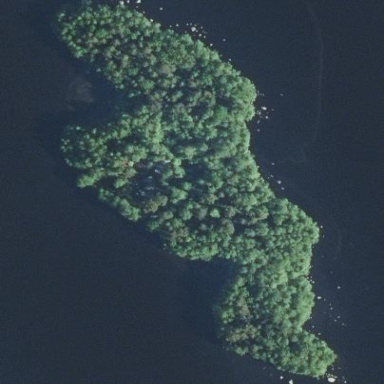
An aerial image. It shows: Islet.